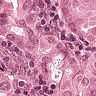
Metastatic tissue present: yes